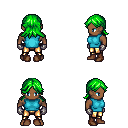
a pixel art fantasy rpg character, male body template, human, dark skin, teal sleeveless shirt, gold greaves, green loose hair, metal gloves, brown shoes, four views (front, back, left, right), 2x2 character sprite sheet, small pixel art, hard edges, no anti-aliasing